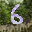
Label: 6